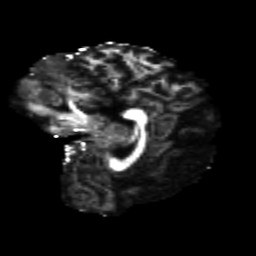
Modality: FA
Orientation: sagittal
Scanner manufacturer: siemens
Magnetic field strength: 3 T
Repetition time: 4.16 s
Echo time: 0.0806 s